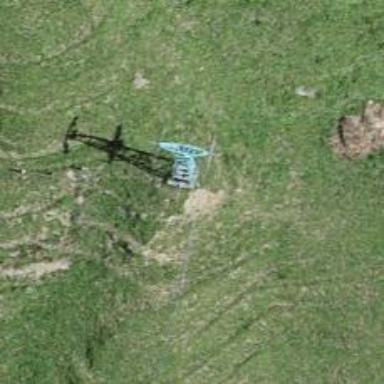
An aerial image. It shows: Minor power line.